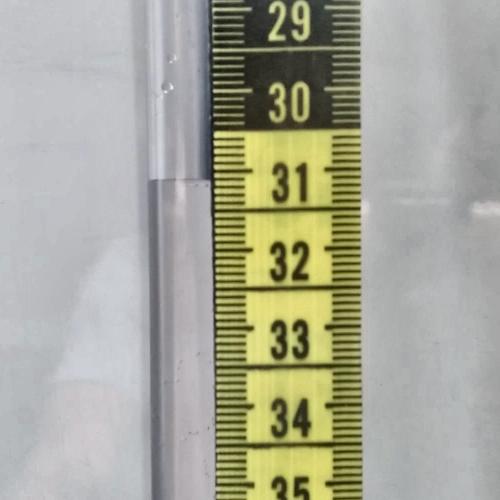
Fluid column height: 31.1 cm